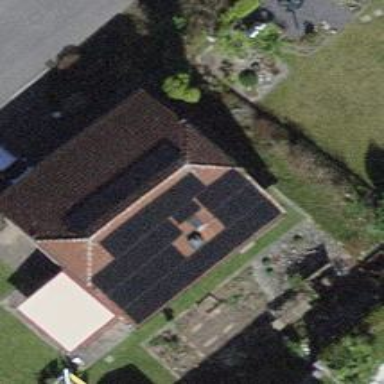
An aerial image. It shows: Solar power generator using photovoltaic method with solar photovoltaic panel types.